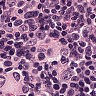
Metastatic tissue present: yes